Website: lowes
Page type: review-order
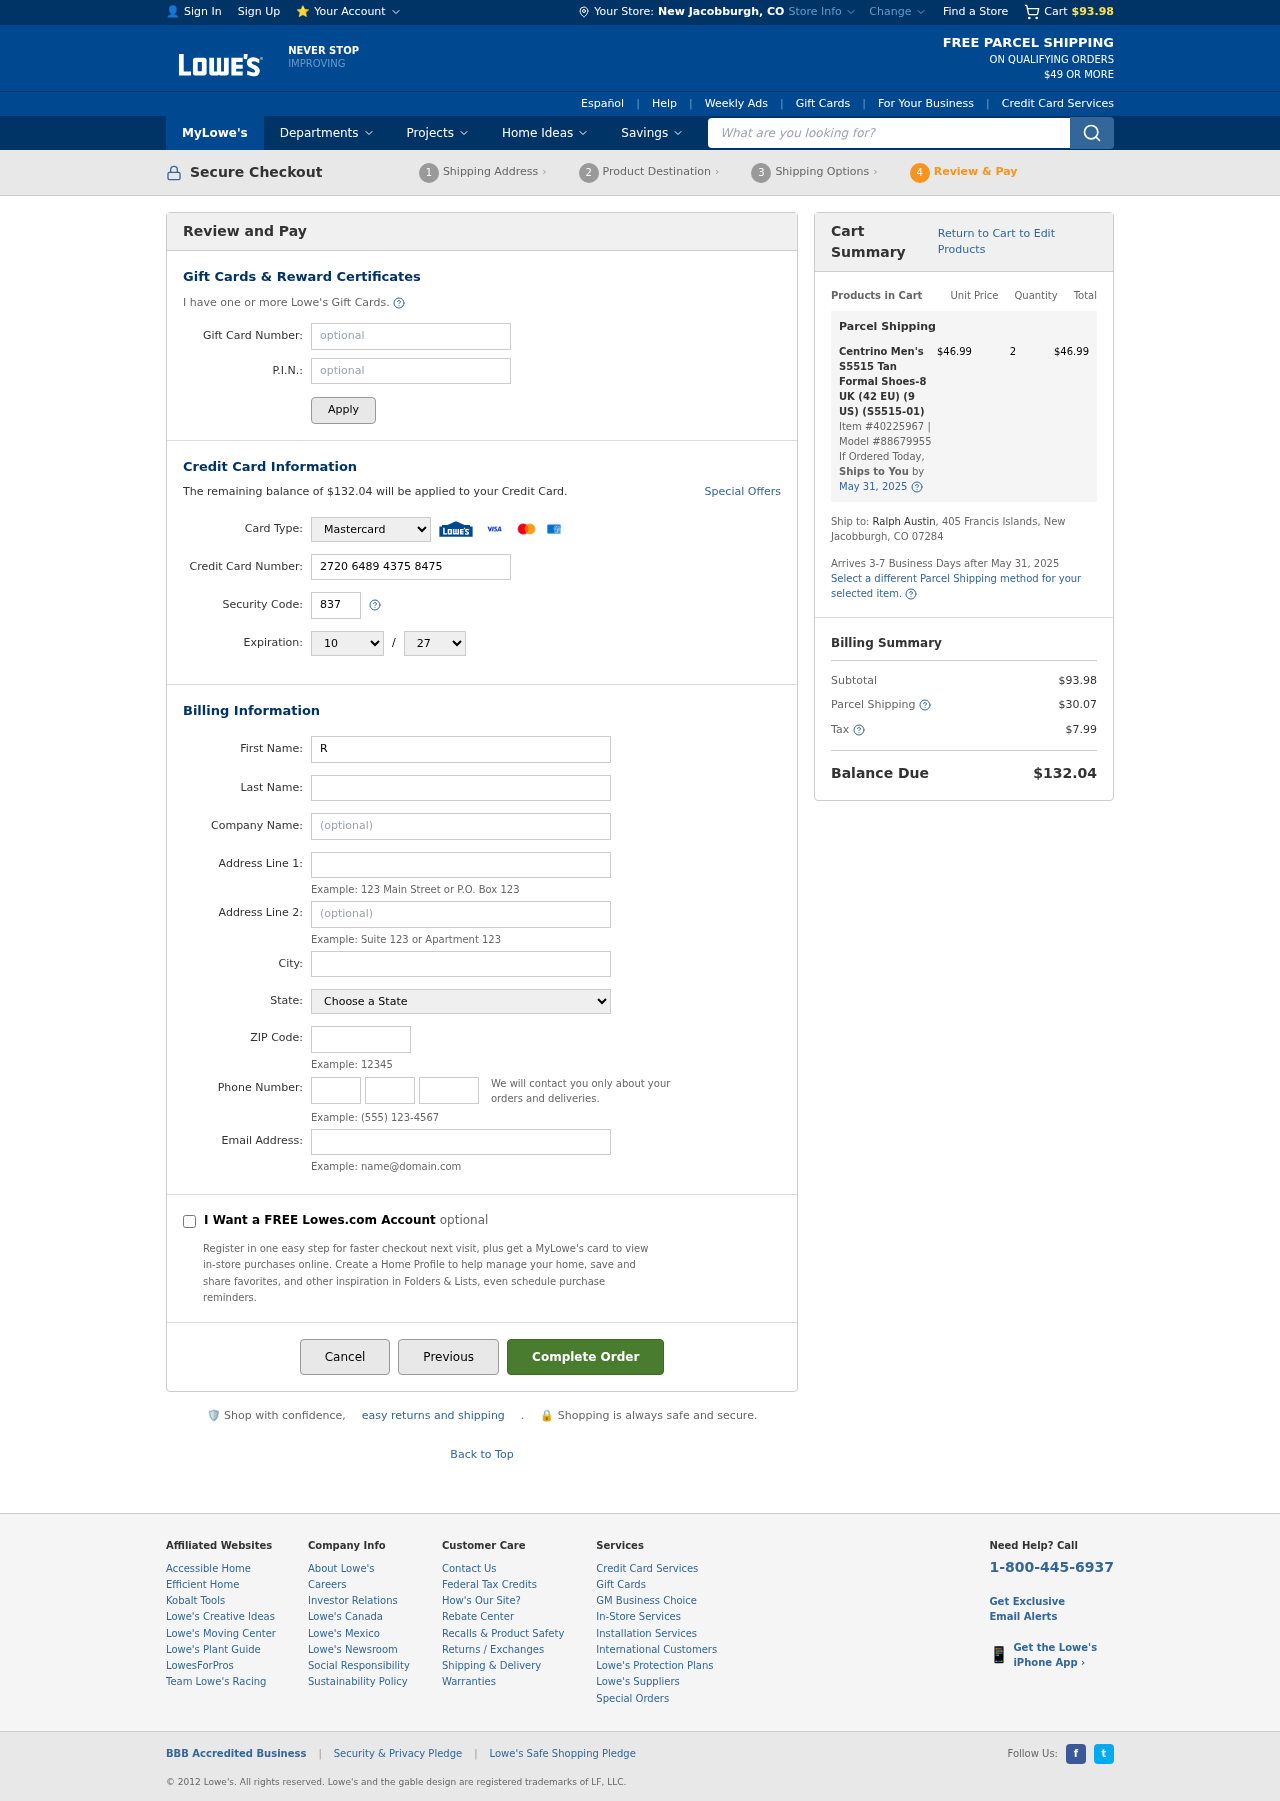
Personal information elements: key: PII_CARD_CVV
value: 837
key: PII_CARD_EXPIRY_MONTH
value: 10
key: PII_CARD_EXPIRY_YEAR
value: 27
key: PII_CARD_NUMBER
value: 2720 6489 4375 8475
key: PII_CARD_TYPE
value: Mastercard
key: PII_CITY
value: New Jacobburgh
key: PII_CITY_STATE
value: New Jacobburgh, CO
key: PII_EMAIL
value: raustin@hotmail.com
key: PII_FIRSTNAME
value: Ralph
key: PII_LASTNAME
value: Austin
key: PII_PHONE_AREA
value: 758
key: PII_PHONE_PREFIX
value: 880
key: PII_PHONE_SUFFIX
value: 9802
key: PII_POSTCODE
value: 07284
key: PII_STATE
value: Colorado
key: PII_STREET
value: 405 Francis Islands
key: PII_STREET2
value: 405 Francis Islands
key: PII_STREET2
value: Apt. 718
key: PII_FULLNAME2
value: Ralph Austin
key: PII_CITY_STATE_ZIP2
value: New Jacobburgh, CO 07284
Product elements: key: PRODUCT1_NAME
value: Centrino Men's S5515 Tan Formal Shoes-8 UK (42 EU) (9 US) (S5515-01)
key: PRODUCT1_PRICE
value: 46.99
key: PRODUCT1_QUANTITY
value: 2
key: PRODUCT1_ITEM_NUMBER
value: Item #40225967
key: PRODUCT1_MODEL_NUMBER
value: Model #88679955
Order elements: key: ORDER_SUBTOTAL
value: $93.98
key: ORDER_BALANCE_DUE
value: $132.04
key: ORDER_SHIPPING_DATE
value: May 31, 2025
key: ORDER_ITEM_TOTAL
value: $46.99
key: ORDER_SHIPPING_DATE2
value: May 31, 2025
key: ORDER_SHIPPING_COST
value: $30.07
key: ORDER_TAX
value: $7.99
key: ORDER_TOTAL
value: $132.04
Search elements: key: HEADER_SEARCH
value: What are you looking for?